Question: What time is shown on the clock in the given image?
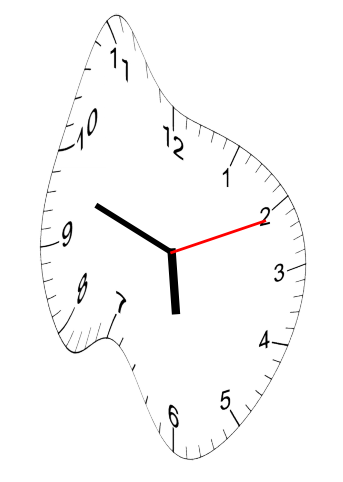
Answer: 05:48:11